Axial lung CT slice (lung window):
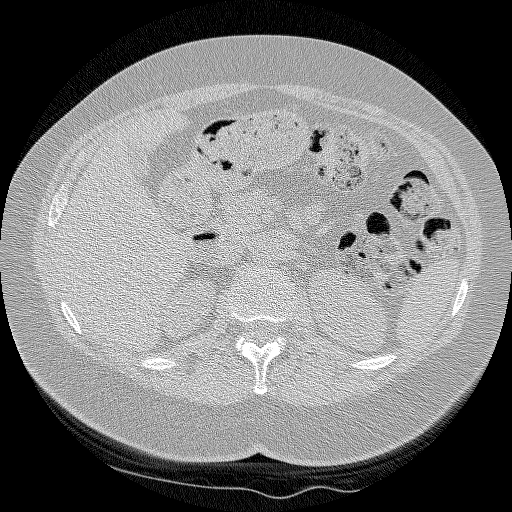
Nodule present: no